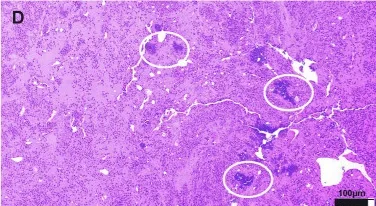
(A-E) Photomicrographs of tissue submitted for histopathological evaluation. (D):100x magnification of an exudate composed of protein-rich (hot pink background) fluid suspending hundreds of polymorphonuclear cells (neutrophils primarily) and bacterial colonies (white ovals). :400x magnification of bacterial cocci colonies shown in.
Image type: pathology (h&e)